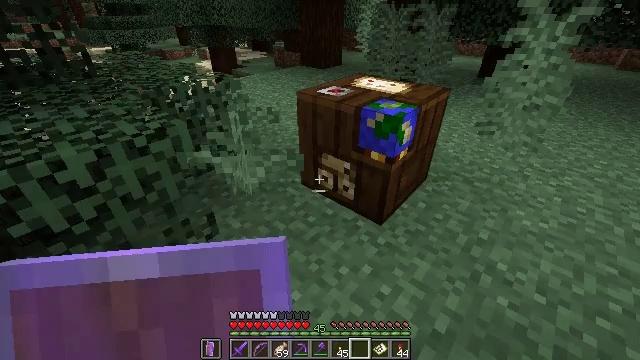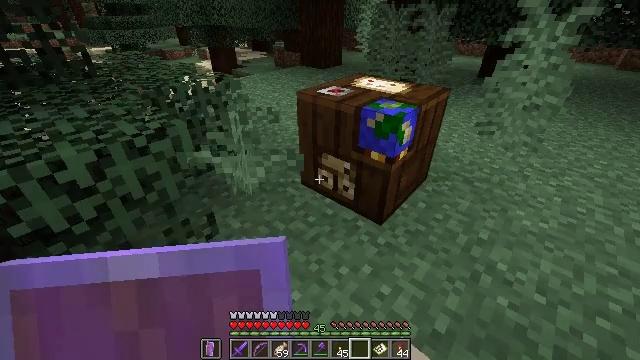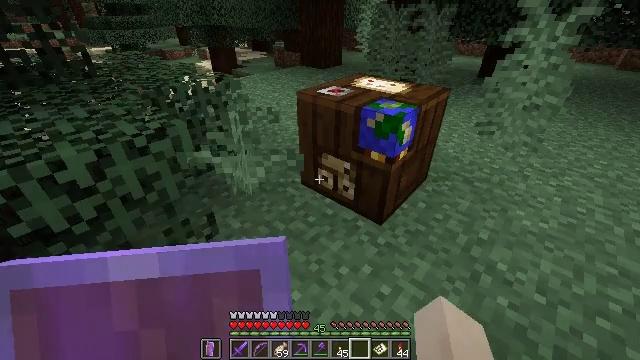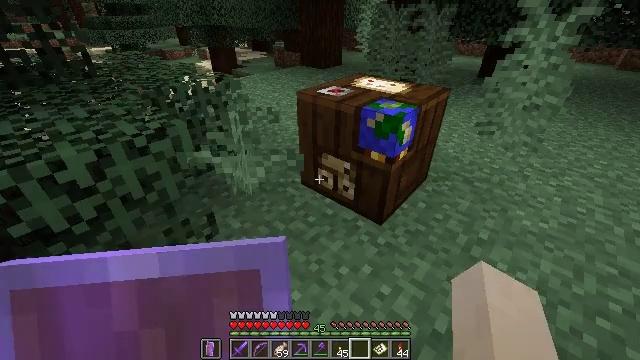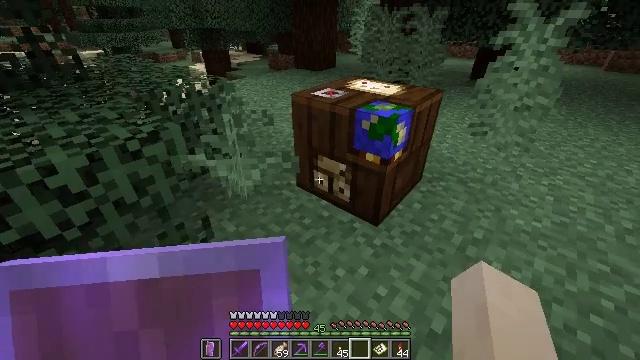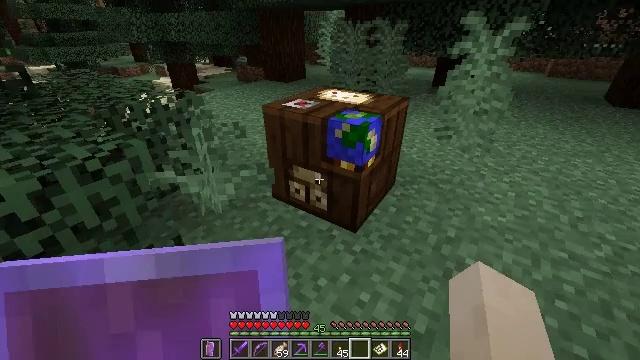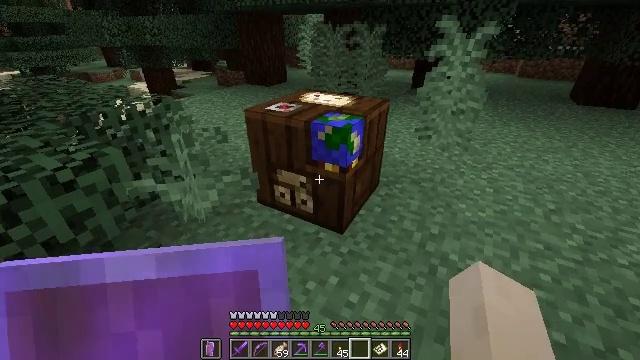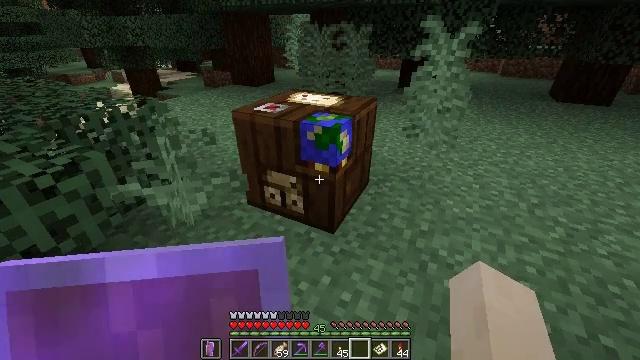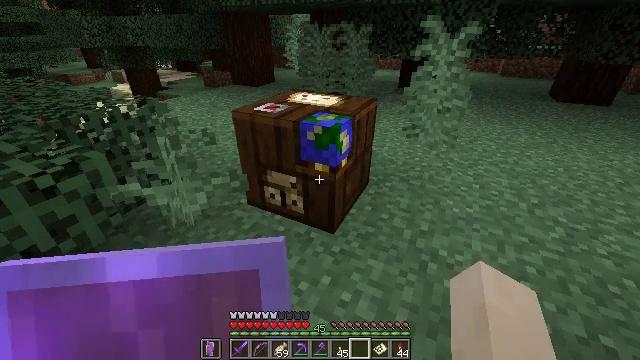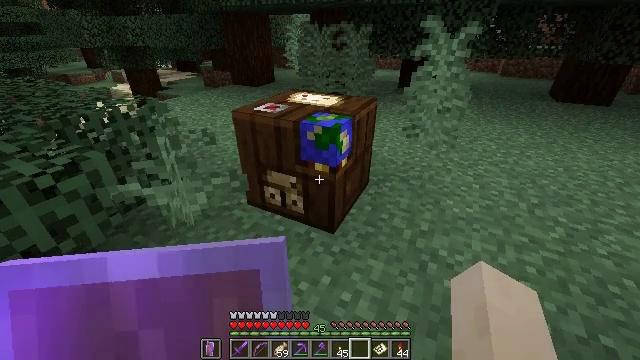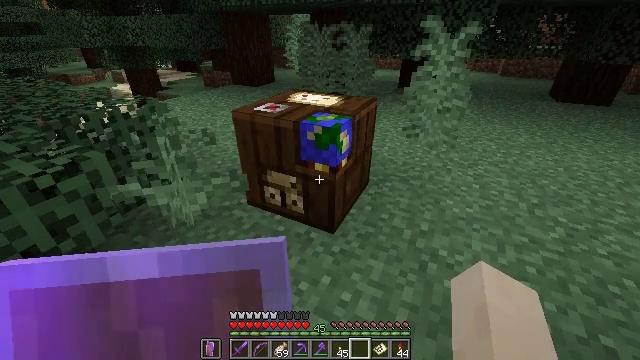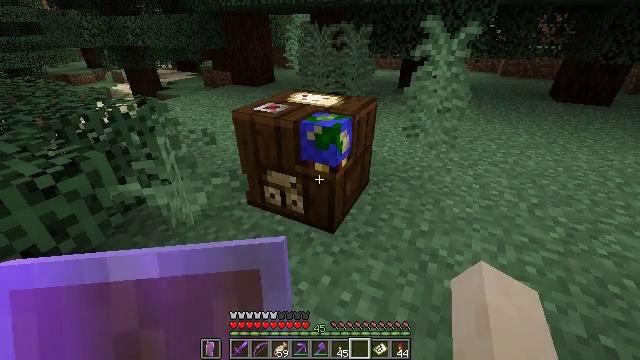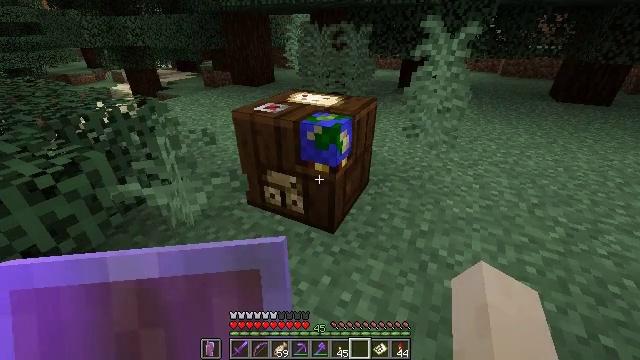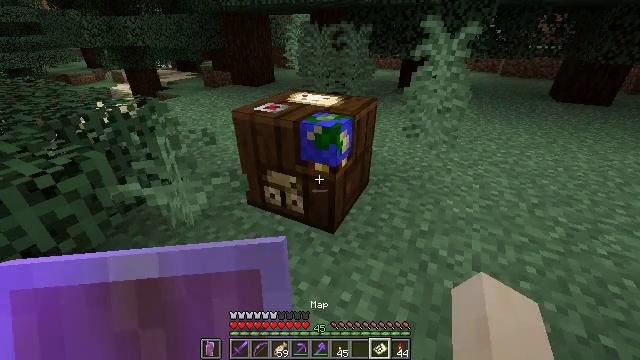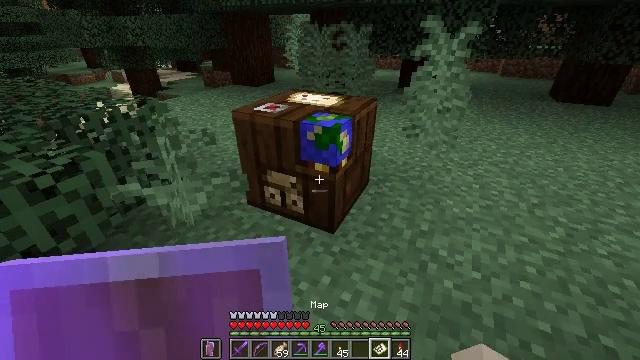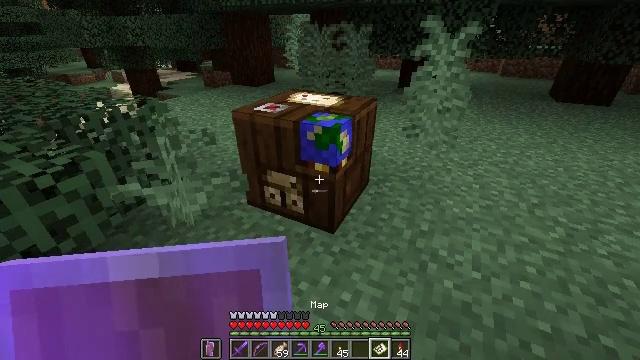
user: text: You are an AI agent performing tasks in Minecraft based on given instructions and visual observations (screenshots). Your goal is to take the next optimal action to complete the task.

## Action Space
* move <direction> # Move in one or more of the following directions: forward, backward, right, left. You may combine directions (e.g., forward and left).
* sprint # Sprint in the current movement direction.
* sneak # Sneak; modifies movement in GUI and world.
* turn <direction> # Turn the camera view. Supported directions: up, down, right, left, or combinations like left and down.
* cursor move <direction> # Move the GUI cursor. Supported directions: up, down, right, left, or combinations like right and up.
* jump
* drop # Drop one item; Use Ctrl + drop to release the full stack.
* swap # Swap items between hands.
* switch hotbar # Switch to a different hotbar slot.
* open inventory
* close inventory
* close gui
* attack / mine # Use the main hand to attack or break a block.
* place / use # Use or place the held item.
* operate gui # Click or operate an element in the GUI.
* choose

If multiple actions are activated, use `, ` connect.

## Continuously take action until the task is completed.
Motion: motion action
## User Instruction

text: Break the cartography table.
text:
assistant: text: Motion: no_op
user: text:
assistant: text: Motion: no_op
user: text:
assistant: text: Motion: no_op
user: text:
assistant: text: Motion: turn right
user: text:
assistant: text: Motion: turn right and up
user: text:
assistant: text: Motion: turn right
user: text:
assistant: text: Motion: turn right
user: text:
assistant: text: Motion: no_op
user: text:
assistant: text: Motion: no_op
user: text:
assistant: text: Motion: no_op
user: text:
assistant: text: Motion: no_op
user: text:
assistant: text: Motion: no_op
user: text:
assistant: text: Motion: no_op
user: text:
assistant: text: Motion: no_op
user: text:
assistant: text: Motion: no_op
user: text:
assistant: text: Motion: no_op
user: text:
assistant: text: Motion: no_op
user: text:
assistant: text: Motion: no_op
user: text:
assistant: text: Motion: no_op
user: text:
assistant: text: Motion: no_op
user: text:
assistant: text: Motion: turn left
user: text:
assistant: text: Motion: no_op
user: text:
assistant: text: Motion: no_op
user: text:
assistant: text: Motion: no_op
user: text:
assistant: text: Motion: no_op
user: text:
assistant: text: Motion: no_op
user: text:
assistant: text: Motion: no_op
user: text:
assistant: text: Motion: no_op
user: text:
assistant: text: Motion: no_op
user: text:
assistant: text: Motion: no_op